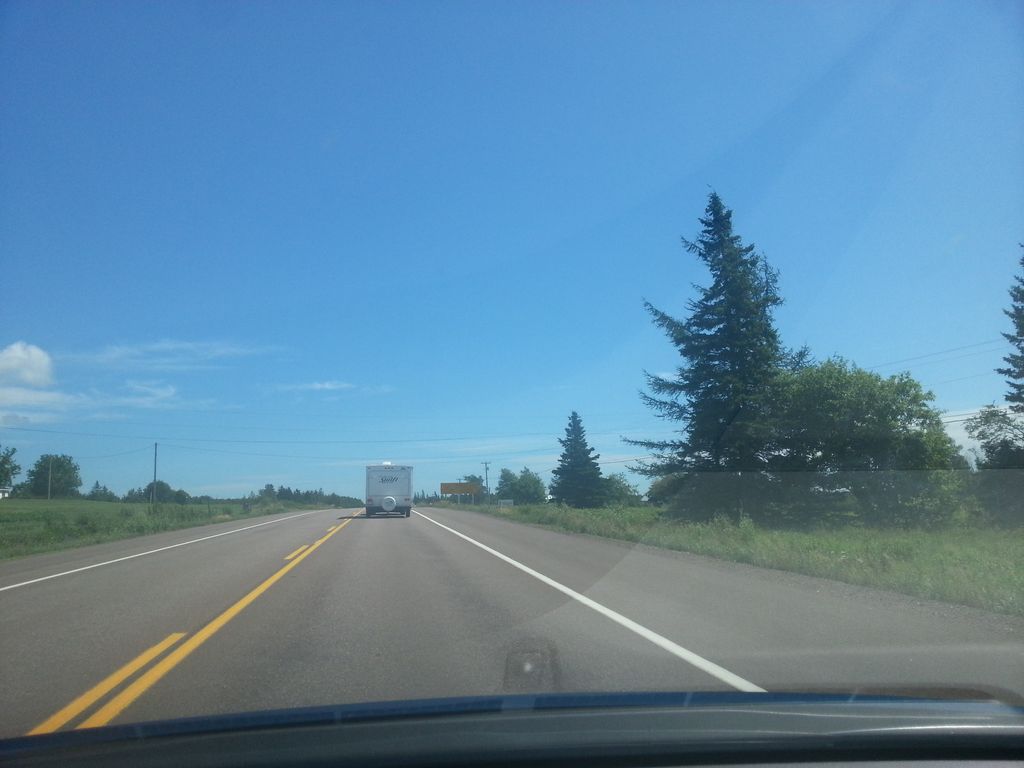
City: charlottetown